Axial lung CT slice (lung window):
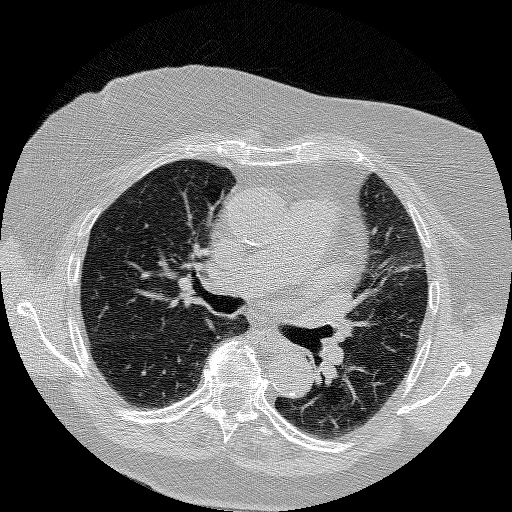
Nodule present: no